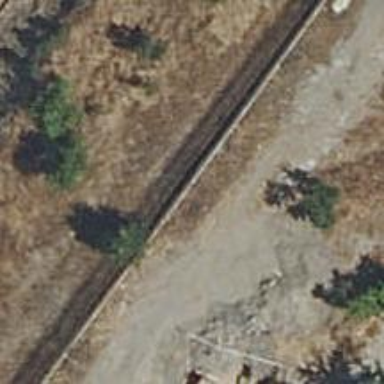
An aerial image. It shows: Tunnel with overhead contact lines; it is located in service yard.